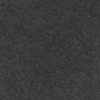
Label: dusty